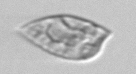
Label: Prorocentrum_dentatum